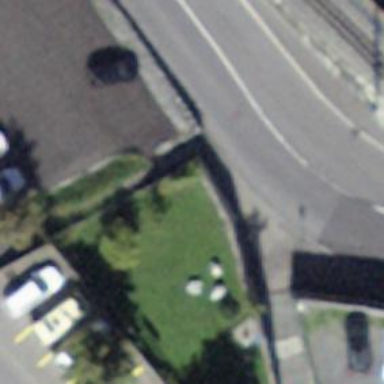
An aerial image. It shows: Retaining wall.